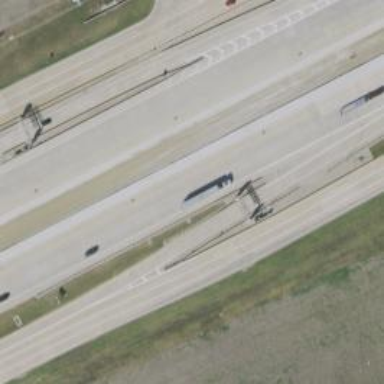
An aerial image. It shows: Toll gantry on the road.